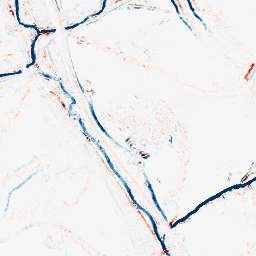
Category: morphological
Decomposition family: morphological_diamond
Decomposition parameters: operation: average
radius: 3
Upsampling method: sinc_hamming
Upsampling parameters: scale: 2
kernel_size: 16
Upsampling scale: 2